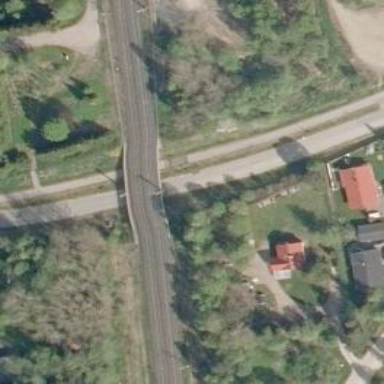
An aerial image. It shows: Bridge with continuous railway tracks that are electrified through contact line.